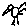
Label: bird